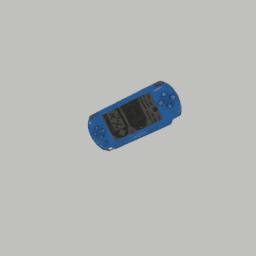
Label: electronics